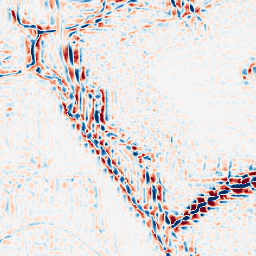
Category: wavelet
Decomposition family: wavelet_reverse_biorthogonal
Decomposition parameters: wavelet: rbio2.4
level: 3
Upsampling method: quadratic
Upsampling parameters: scale: 4
Upsampling scale: 4